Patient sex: M
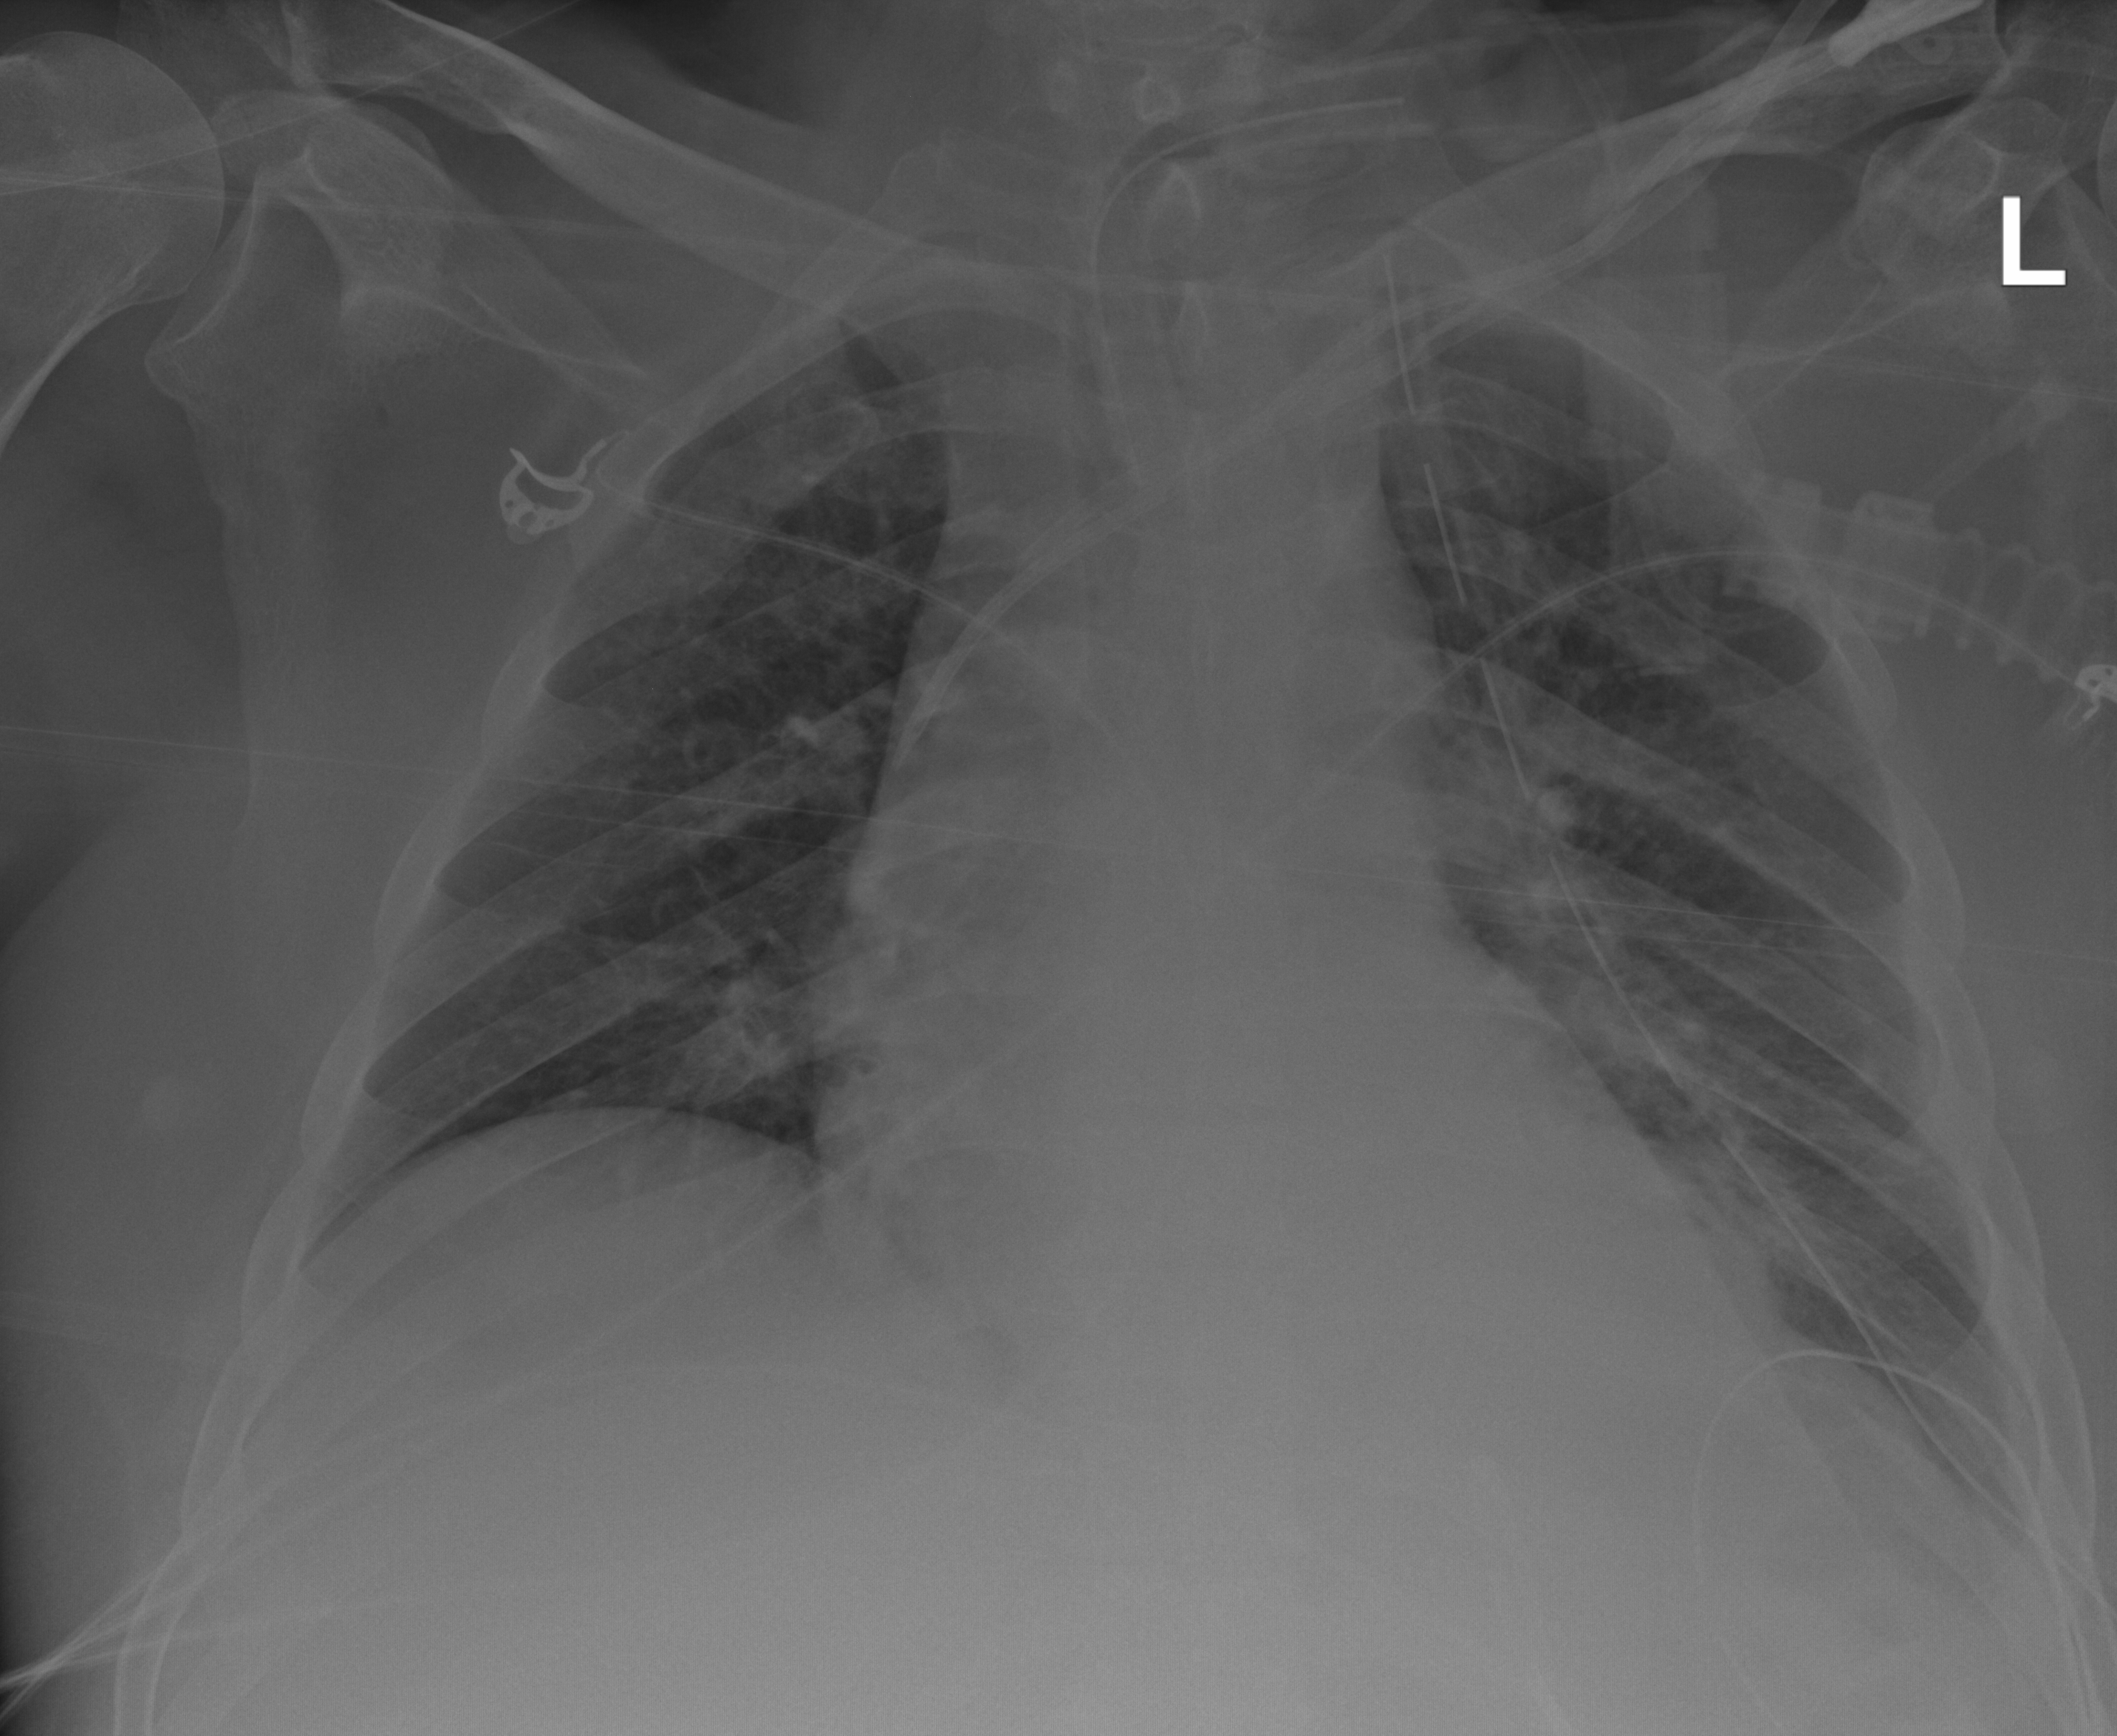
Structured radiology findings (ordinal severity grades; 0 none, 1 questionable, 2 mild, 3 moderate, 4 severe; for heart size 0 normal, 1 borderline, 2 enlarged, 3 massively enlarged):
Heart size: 2
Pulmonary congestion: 2
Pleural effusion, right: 1
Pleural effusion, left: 2
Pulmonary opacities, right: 0
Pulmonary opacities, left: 2
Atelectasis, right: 1
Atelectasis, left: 2